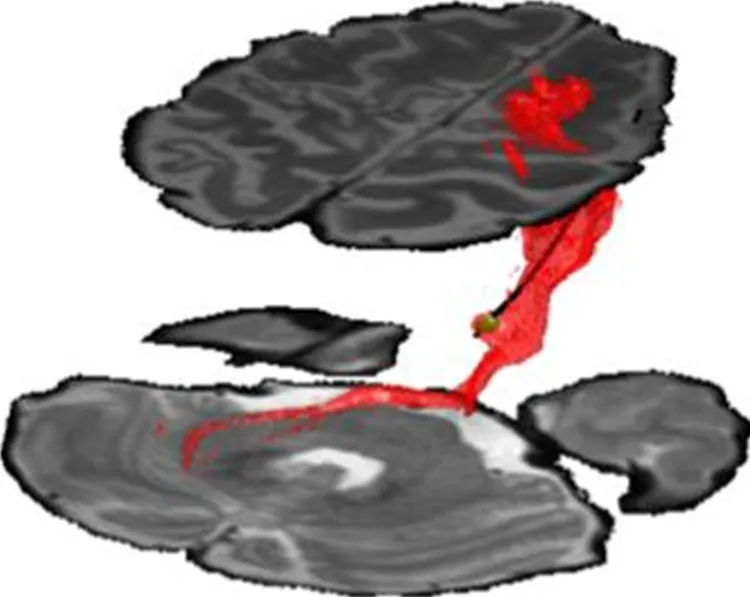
DBS electrode in anatomical location demonstrating volume of tissue activated (green volume). Fibers were generated via computational tractography (red fibers). These fibers were found to project downward to dentate nucleus of cerebellum (lower region), and upward to the premotor and M1-motor strip of the cortex (upper region). Stimulation utilized contact 1 with amplitude -1V and pulse-width 90 microseconds.
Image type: radiology (mri)